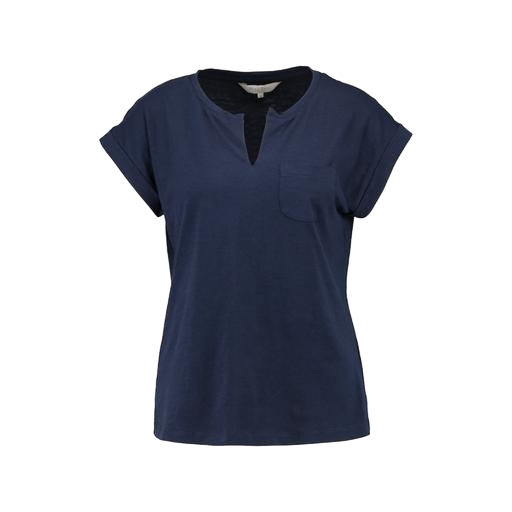
blue t-shirt only macy, blue v-neck t-shirt only macy, blue notch t-shirt, white background